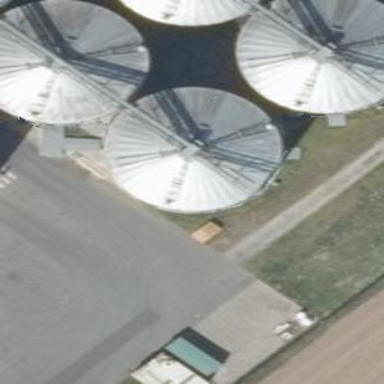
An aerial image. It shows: Building that serves as silo.